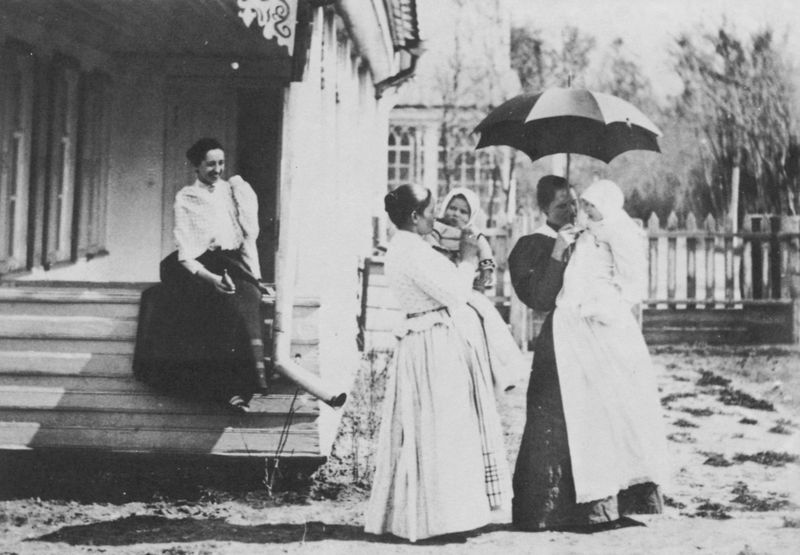
Titel: Kindermädchen mit ihren Schützlingen
Künstler: Russischer Photograph
Schlagwörter: baum, gruppe, schatten, weiß, frauen, sitzen, damen, fenster, frau, frisur, geste, grau, haar, holz, licht, pfeiler, schwarz, gebäude, gras, gürtel, haus, regenschirm, schirm, sonnenschirm, wiese, zaun, rock, wand, bluse, falten, halten, stehen, tragen, bildnis, portrait, porträt, sonne, boden, familie, kind, fensterläden, genre, kinder, garten, schürze, taille, terrasse, röcke, blusen, russland, mauer, gartenzaun, lattenzaun, baby, amerika, treppe, bedienstete, stufen, rüschen, foto, fotografie, photographie, lachen, veranda, spaziergang, amme, babys, regenrinne, schwarzweiss, hauben, kinderfrau, photo, villa, fläschchen, sonnenschein, regenrohr, familienbild, rampe, usa, taufe, erinnerung, babies, holzhaus, familienportrait, dachrinne, holzbau, taun, fallrohr, kindermädchen, america, nadar, ammen, taufkleid, hommel, säuglinge, erzieherinnen, hfrauen, neugeborene, pufärmel, russlend, wasserrohr